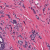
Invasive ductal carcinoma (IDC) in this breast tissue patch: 1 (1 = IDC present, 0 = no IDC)